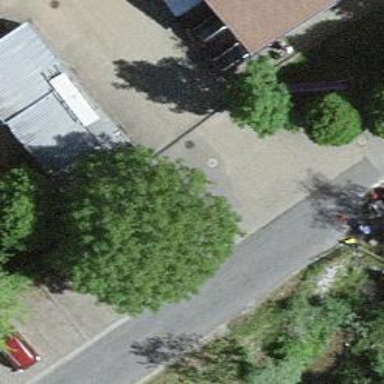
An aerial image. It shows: View of roof of building.